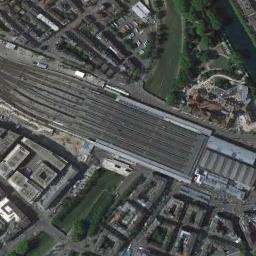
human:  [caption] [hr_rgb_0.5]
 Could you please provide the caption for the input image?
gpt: The railway station is next to some buildings and trees .